Question: I need to display several graphs which have a common X Axis and a legend. What I want to achieve is displayed on the picture. The main goal is to have several Y Axis on the one line, not paralelly. So, several curves can be displayed without intersection with each other.
I know how to display several graphs, but then each of them has its own legend and Y Axis.

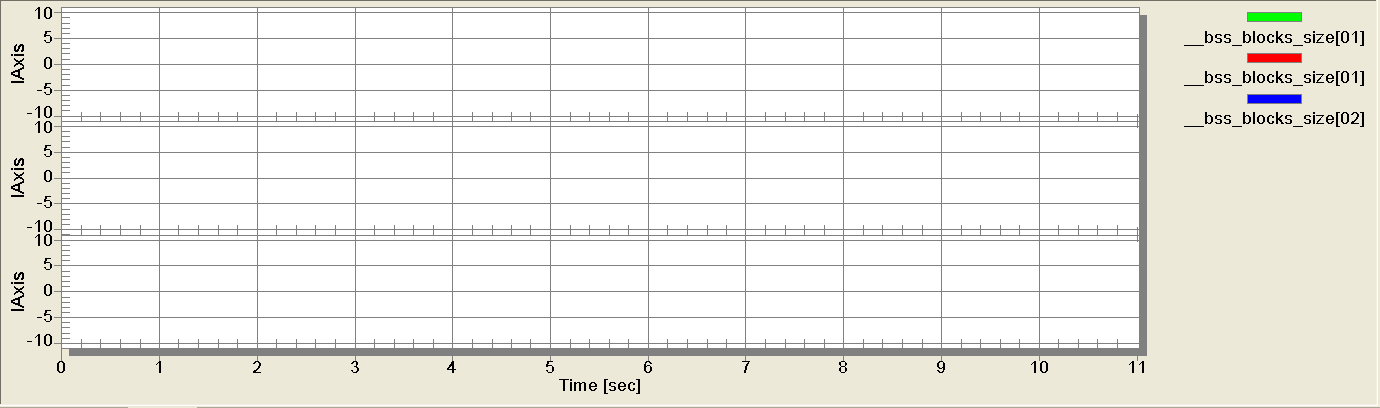
Answer: I worked with ZedGraph in two of my projects and it doesn't seem to support this feature. Basically, you have two options at this point:
If you don't have a lot of things depending on ZedGraph already, maybe it's not too late for switching to another plotting control. I worked with <URL>, and it has a decent look and support for stacked graphs:

It's less feature-rich compared to ZedGraph, but if 2d-plotting is all you really need, you should probably give it a try.
You can make all your graphs panes have the same width and the same zoom. By setting 'IsSynchronizeXAxes' property to true you make sure that all the panes on ZedGraph control have their X-Axes synchronized automatically.
There are few useful articles to help you achieve the effect you want. Although in Russian, they provide code samples and illustrations and should be of use even without understanding the comments.
- <URL>
You should also hide X-axis and everything else that you don't need. Single legend is tricky but can be achieved by only showing a legend for the topmost graph and adding fake dummy curves with no points to this graph to populate the legend.